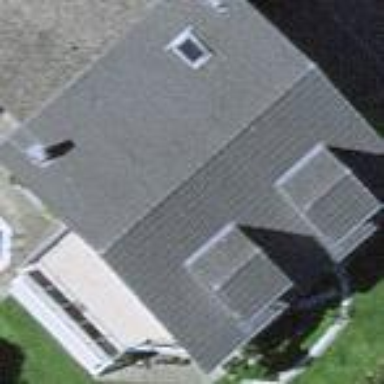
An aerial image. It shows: Simple and straightforward house.